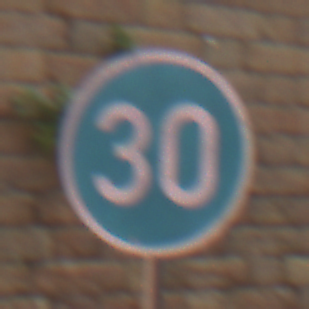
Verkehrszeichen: VorgeschriebeneMindestgeschwindigkeit
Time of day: MorningAfternoon
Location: Outdoor (Urban)
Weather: Clear
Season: NotSpecified
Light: Natural